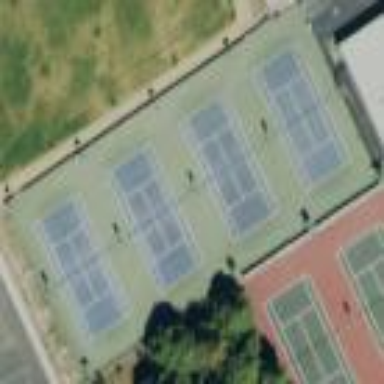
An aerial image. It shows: Tennis court in leisure pitch.